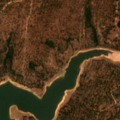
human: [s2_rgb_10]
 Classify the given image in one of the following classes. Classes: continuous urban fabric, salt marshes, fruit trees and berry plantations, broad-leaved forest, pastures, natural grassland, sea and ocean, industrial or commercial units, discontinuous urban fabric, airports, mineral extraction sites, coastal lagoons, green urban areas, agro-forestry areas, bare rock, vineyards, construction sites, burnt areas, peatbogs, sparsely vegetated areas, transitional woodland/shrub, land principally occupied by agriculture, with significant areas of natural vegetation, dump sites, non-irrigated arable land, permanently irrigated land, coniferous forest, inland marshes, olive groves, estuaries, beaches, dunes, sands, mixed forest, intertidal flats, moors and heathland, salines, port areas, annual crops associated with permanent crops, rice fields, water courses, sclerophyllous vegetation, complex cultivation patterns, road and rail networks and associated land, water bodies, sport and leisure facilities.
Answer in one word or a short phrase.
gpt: broad-leaved forest, mixed forest, water bodies